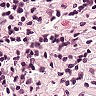
Metastatic tissue present: no